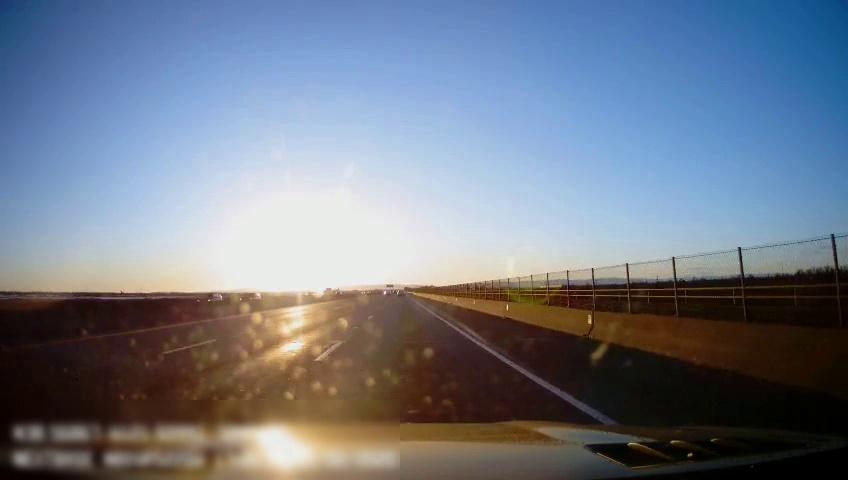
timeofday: Day
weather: Sunny
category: Drivable Space
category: Vehicles | SUV
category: Vehicles | SUV
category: Lanes | Alternate Lane
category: Lanes | Current Lane
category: Lanes | Current Lane
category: Lanes | Alternate Lane